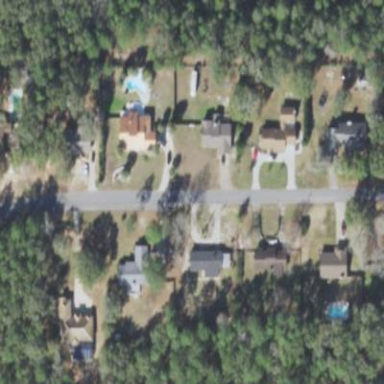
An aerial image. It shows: Residential area consisting of single-family homes.